Question: Is there an "Angular/Dart" way to detect older unsupported browsers and prevent to continue with an elegant message (there are plenty of examples using javascript) rather than continue and show a weird layout with code that doesn't work?
Even the angulardart.org/demo site should do this IMO to stop IE8 (I know, but some enterprise customers still have those old browsers installed - and set as default - for legacy apps) from showing content that doesn't even work.

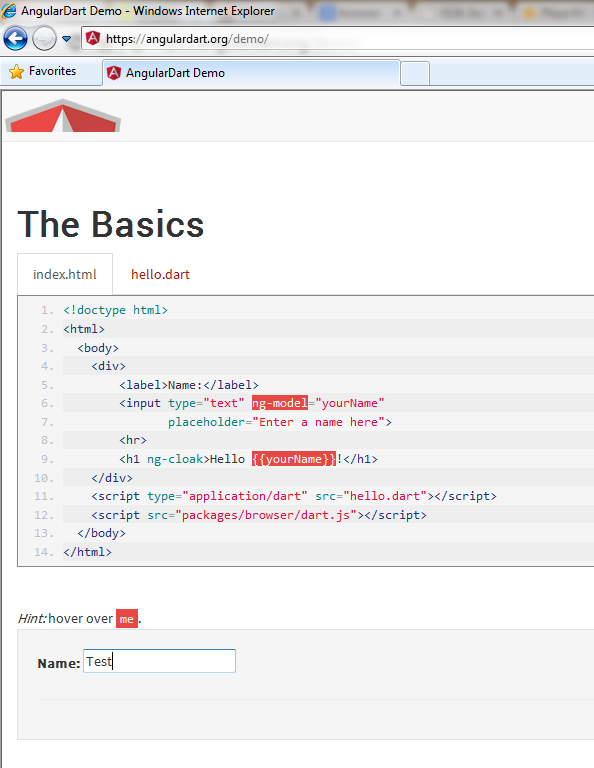
Answer: If Dart code cannot be executed the test has to be done in Js. I'm not aware of a library that makes this test.
The test should follow <URL>.